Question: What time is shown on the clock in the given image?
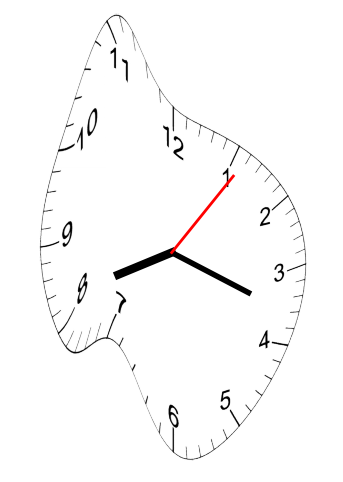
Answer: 08:18:06